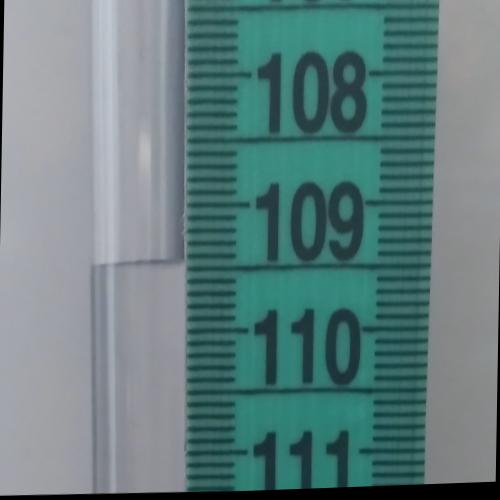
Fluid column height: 109.4 cm